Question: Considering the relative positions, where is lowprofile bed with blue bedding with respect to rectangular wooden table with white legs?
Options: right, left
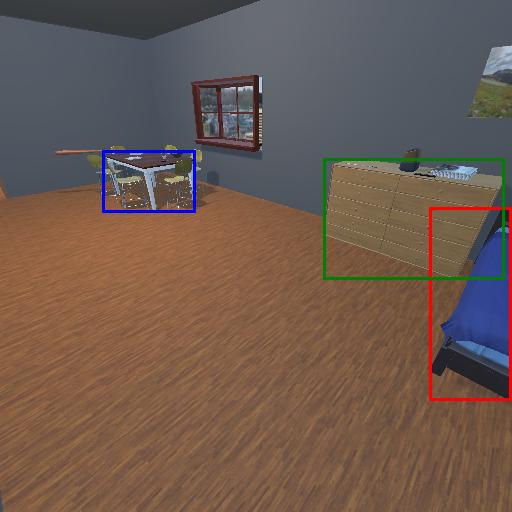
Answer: right